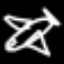
Label: airplane